Question: I am using the below query to paginate posts on my site:
'''
select * from songs t1 join (
select to_days(date) day from songs
group by day
order by day desc
limit $start_row, $items_per_page
) t2
on to_days(t1.date) = t2.day
'''
Depending on my '$start_row' and '$items_per_page' this will return all the posts for say, the last 7 days. Regardless of if there was more than 1 post per day or a day is empty and skipped.
For example:

Above the query has correctly returned all the posts from the latest 7 days. Today. Yesterday. The day before that and so on...
However if you look at the table 'id' '12##' values on the far left, and time stamp day values '73####' on the far right. You will see they are grouped backwards.
How do I switch this query around so that it returns the same results in the same grouping but in a reverse order?
For example:
Oh My! - Run This Town(TMS remix)
Lost Mapaches-Back To Basics (La Royale Remix)
Dimitri from Paris & DJ Rocca-I Need A Reason For LIving (Radio Mix)
Chromeo - Hot Mess (23 Dubstep Remix)
and so on... I tried removing the 'desc' value but that just returns the grouping from the oldest entries in the table.
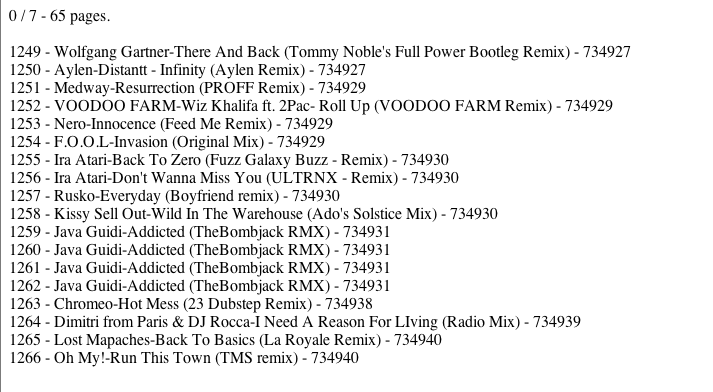
Answer: I would order your data on the outside of the subquery (note the last line), please adjust last line for asc / desc or if you want to order by.
'''
select * from songs t1 join (
select to_days(date) day from songs
group by day
order by day desc
limit $start_row, $items_per_page
) t2
on to_days(t1.date) = t2.day
order by id desc
'''